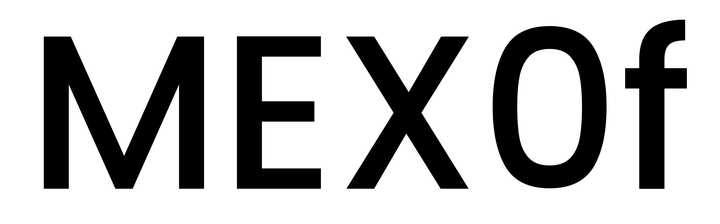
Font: Poppins-Medium